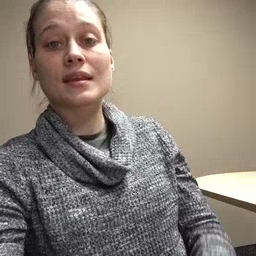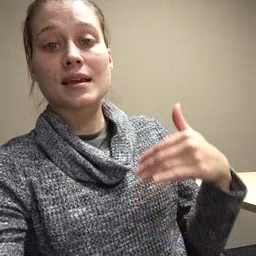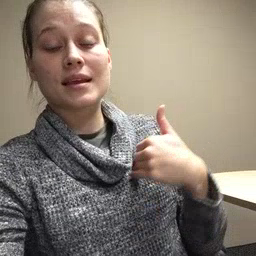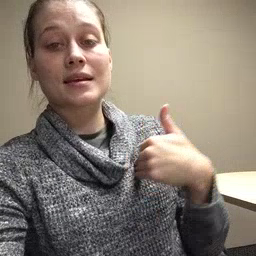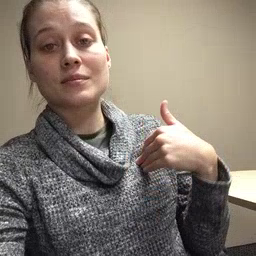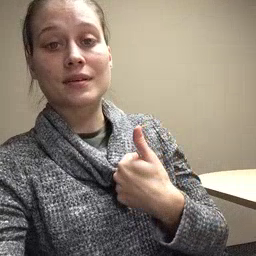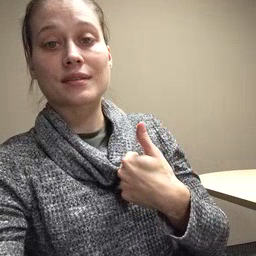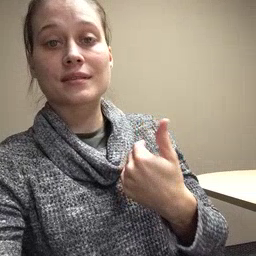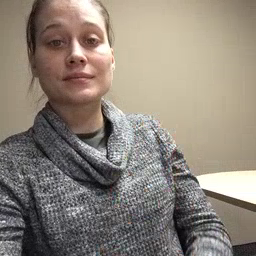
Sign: animal